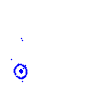
Particle: proton